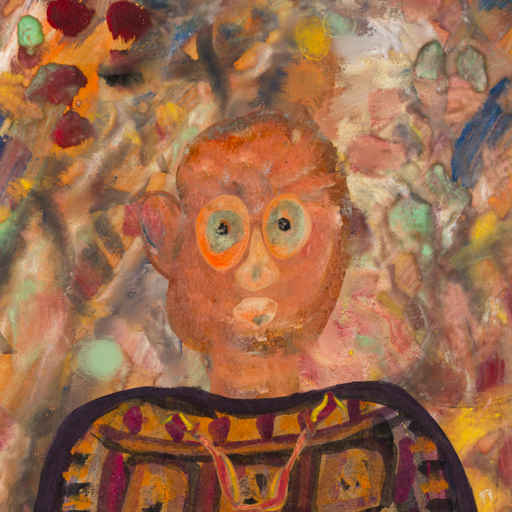
Background: Mother_And_Son_Mother, Head And Neck Front: Boggyland, Face Front: Childish, Bust: Doll, Hair Front: Blank, Head Accessory: Blank, Second Necklace: Gypsy_Mother_1, Necklace: Blank, Baby: Blank